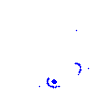
Particle: pion